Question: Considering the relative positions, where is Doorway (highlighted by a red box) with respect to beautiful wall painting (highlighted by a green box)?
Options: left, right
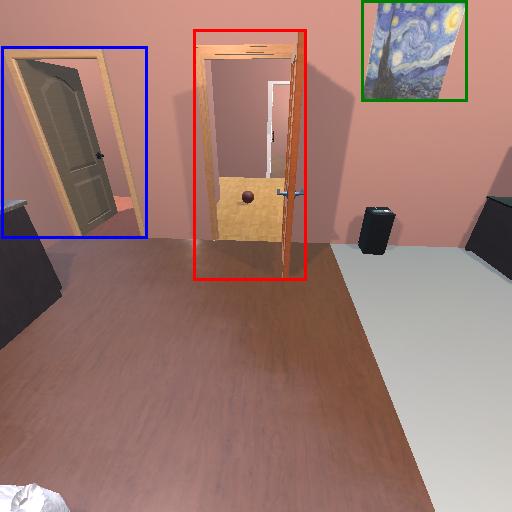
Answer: left